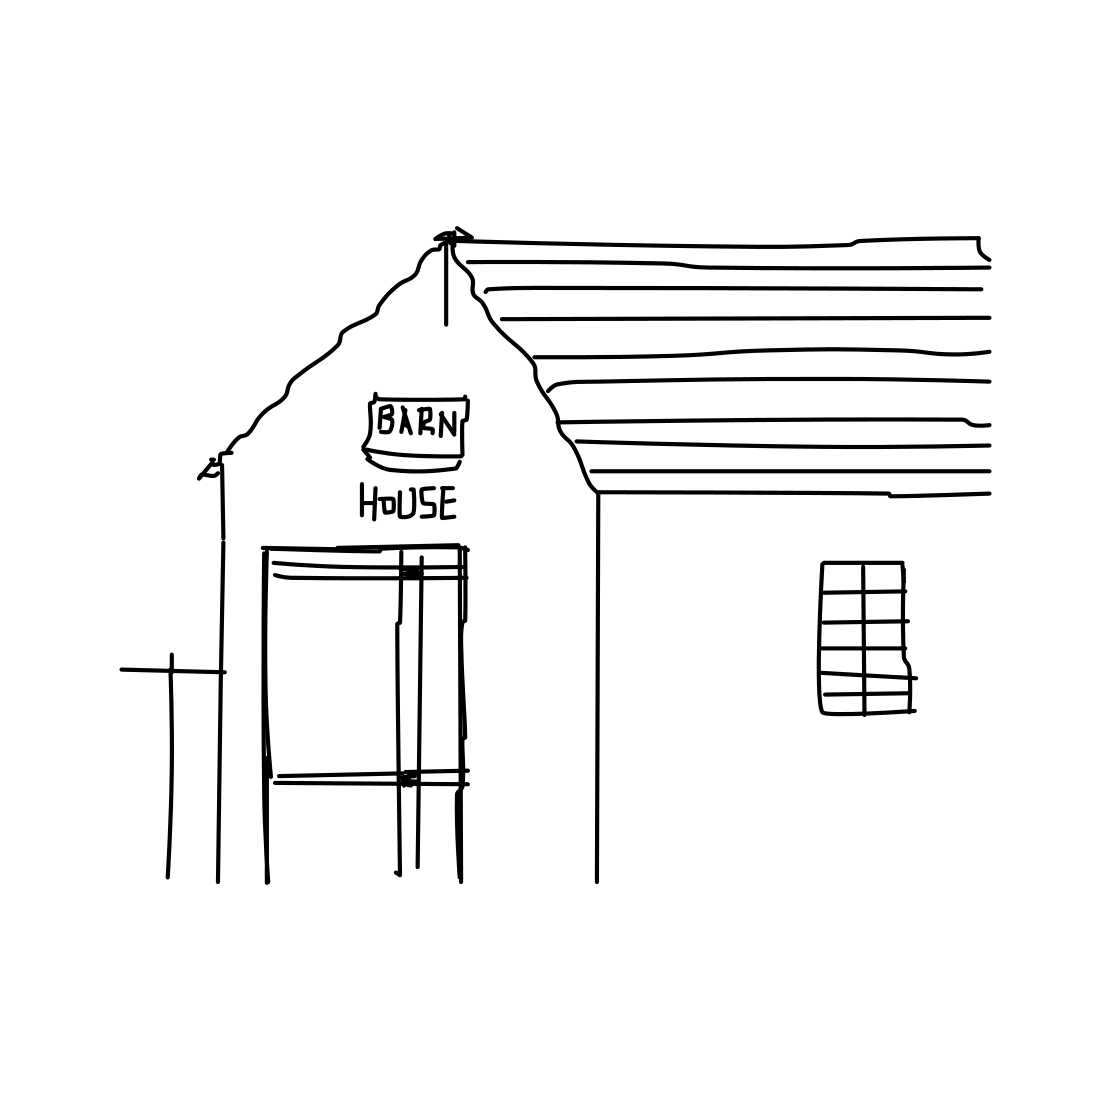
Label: barn